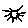
Label: sun